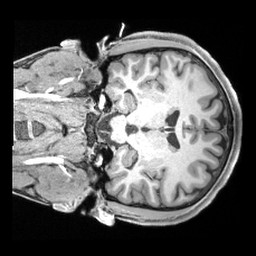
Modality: T1w
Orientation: coronal
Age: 19
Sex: male
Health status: healthy
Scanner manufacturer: siemens
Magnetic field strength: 3 T
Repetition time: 2.4 s
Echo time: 0.00194 s